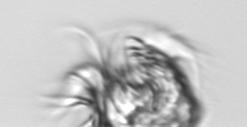
Label: Leegaardiella_ovalis